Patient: sex F, age 33
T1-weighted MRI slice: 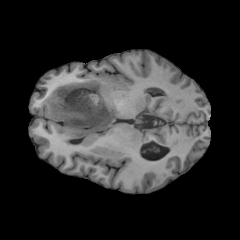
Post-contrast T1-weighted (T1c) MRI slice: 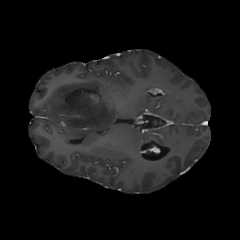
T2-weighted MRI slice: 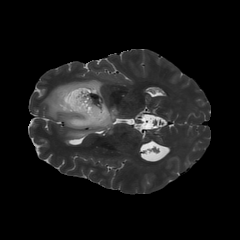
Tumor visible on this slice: yes
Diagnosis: Astrocytoma, IDH-mutant
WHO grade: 4